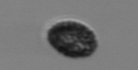
Label: Pseudochattonella_farcimen